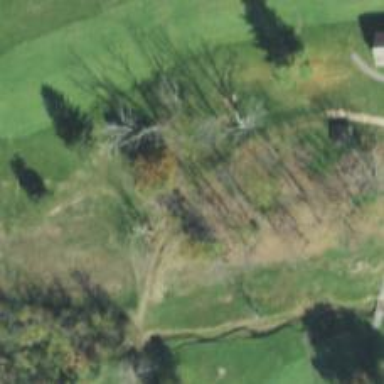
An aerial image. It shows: Golf cartpath that is also road path.